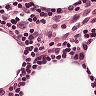
Metastatic tissue present: no